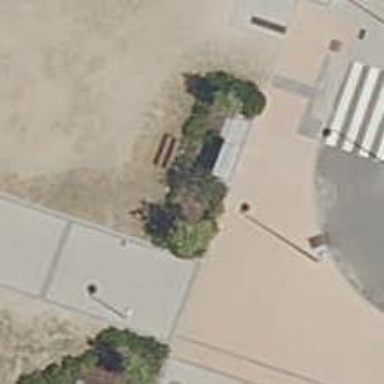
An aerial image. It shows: Bench.